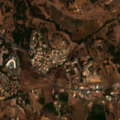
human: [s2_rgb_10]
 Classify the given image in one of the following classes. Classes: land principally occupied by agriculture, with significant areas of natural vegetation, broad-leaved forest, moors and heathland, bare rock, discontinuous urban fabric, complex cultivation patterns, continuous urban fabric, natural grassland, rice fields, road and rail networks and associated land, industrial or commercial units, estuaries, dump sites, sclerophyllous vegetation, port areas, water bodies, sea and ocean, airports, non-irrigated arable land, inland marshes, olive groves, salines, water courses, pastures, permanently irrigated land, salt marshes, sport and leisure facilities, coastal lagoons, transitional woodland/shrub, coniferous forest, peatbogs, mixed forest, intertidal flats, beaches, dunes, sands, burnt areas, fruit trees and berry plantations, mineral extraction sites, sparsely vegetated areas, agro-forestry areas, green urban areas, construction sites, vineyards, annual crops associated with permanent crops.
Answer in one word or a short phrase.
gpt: discontinuous urban fabric, fruit trees and berry plantations, annual crops associated with permanent crops, complex cultivation patterns, land principally occupied by agriculture, with significant areas of natural vegetation, agro-forestry areas